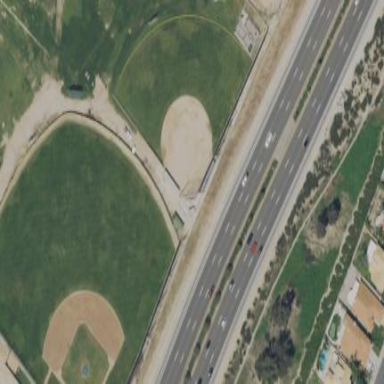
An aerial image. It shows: Baseball pitch for leisure land activities.